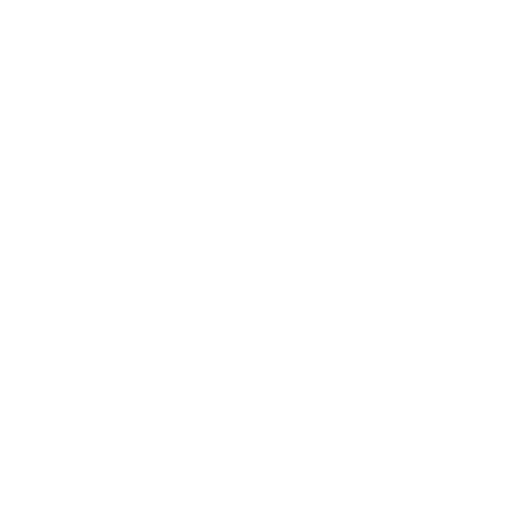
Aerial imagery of valley in Nevada named White Sage Gap containing only shrub